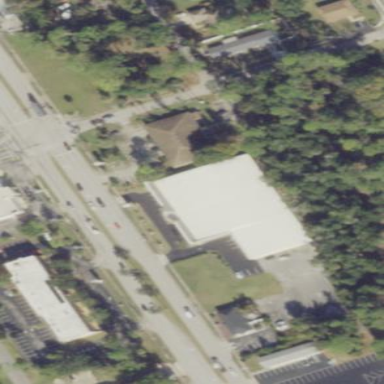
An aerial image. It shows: Commercial building.